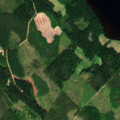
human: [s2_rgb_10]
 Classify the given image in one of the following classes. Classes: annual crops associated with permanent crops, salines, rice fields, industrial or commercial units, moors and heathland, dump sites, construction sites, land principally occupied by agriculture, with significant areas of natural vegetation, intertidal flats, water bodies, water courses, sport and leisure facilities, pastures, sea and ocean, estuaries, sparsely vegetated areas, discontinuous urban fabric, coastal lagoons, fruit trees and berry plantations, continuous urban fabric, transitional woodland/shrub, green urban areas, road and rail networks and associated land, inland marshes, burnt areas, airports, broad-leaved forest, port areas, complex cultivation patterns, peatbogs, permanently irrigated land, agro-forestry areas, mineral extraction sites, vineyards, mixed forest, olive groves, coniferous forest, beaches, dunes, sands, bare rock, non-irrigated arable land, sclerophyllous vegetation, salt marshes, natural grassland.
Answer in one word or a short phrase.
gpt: coniferous forest, mixed forest, water bodies